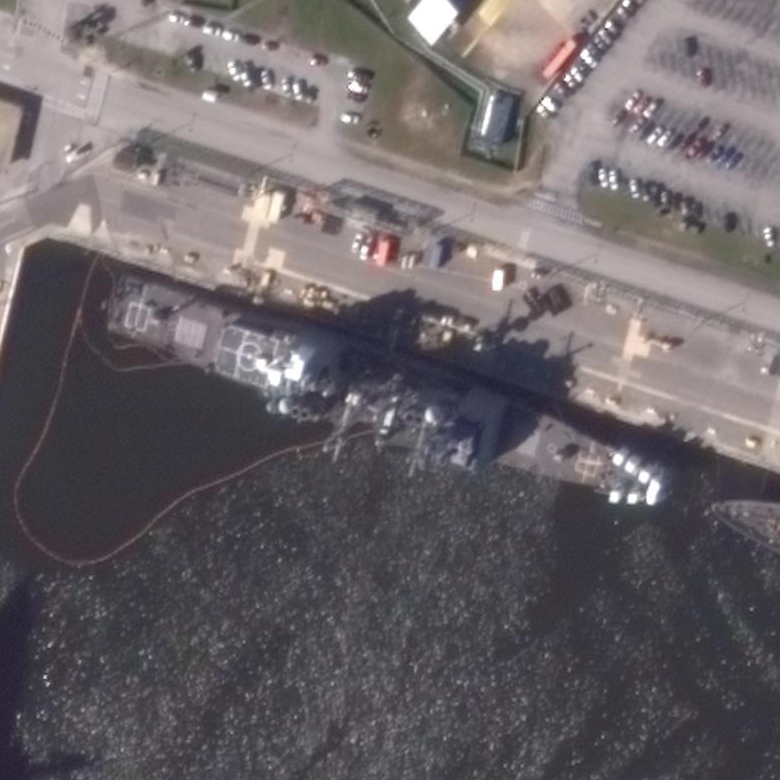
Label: cruiser